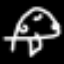
Label: mushroom